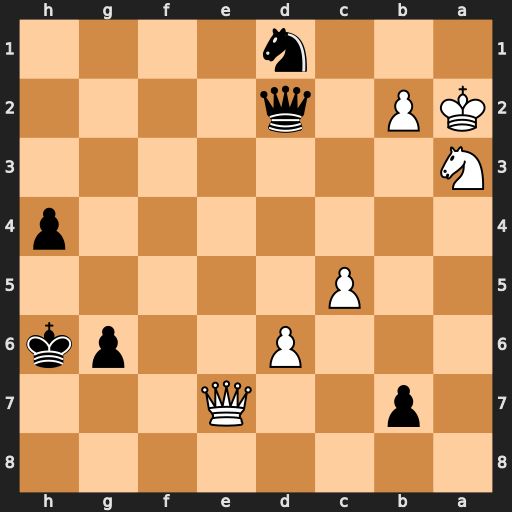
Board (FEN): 8/1p2Q3/3P2pk/2P5/7p/N7/KP1q4/3n4
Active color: b
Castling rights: -
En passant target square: -
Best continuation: Qxb2#